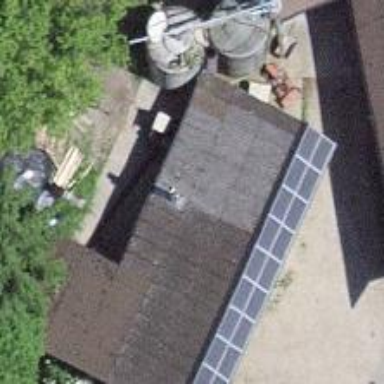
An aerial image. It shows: Barn.